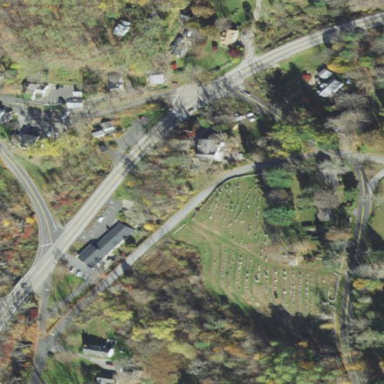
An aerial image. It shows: Private cemetery with the landuse designated as cemetery.